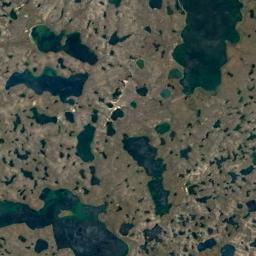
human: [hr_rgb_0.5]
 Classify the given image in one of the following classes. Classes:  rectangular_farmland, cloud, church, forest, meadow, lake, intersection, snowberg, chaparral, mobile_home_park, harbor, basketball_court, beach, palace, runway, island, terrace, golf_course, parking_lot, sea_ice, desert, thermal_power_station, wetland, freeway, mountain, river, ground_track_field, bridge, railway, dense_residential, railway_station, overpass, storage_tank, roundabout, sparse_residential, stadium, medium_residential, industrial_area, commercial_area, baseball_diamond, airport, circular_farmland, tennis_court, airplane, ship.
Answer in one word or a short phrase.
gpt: wetland